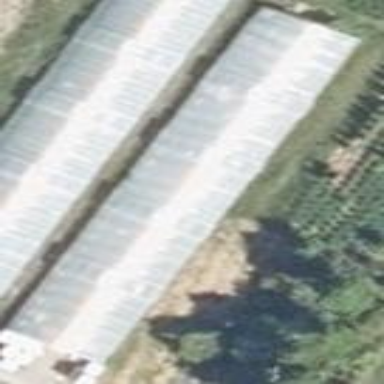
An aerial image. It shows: Greenhouse used for horticulture.